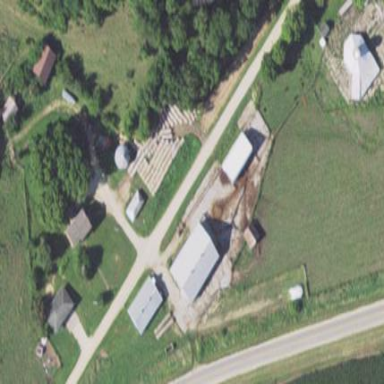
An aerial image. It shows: Farmyard area.